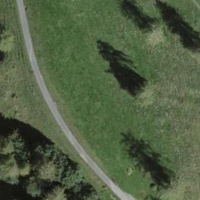
EUNIS habitat code: 24
Species observed at this site:
Primula veris